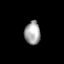
Tissue: skin
Cell type: Epithelial cells
Senescence score: 0.7857
Nuclear area (px): 359
Mean DAPI intensity: 162.616